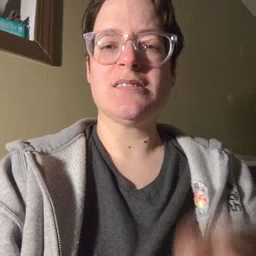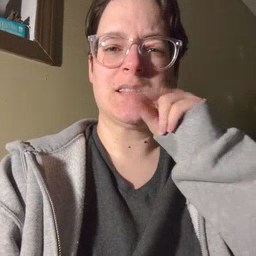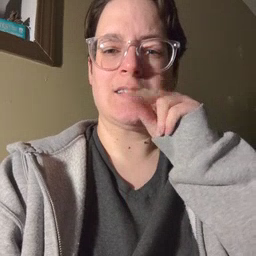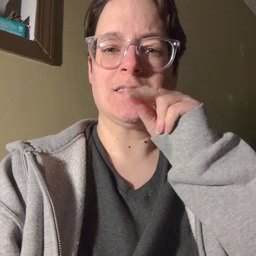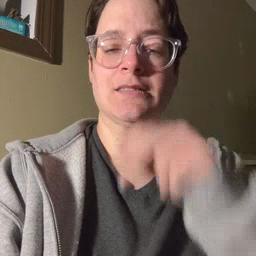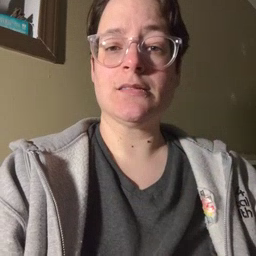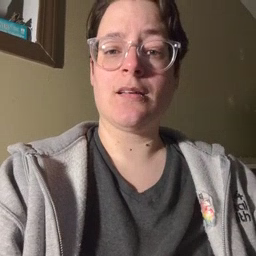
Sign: duck